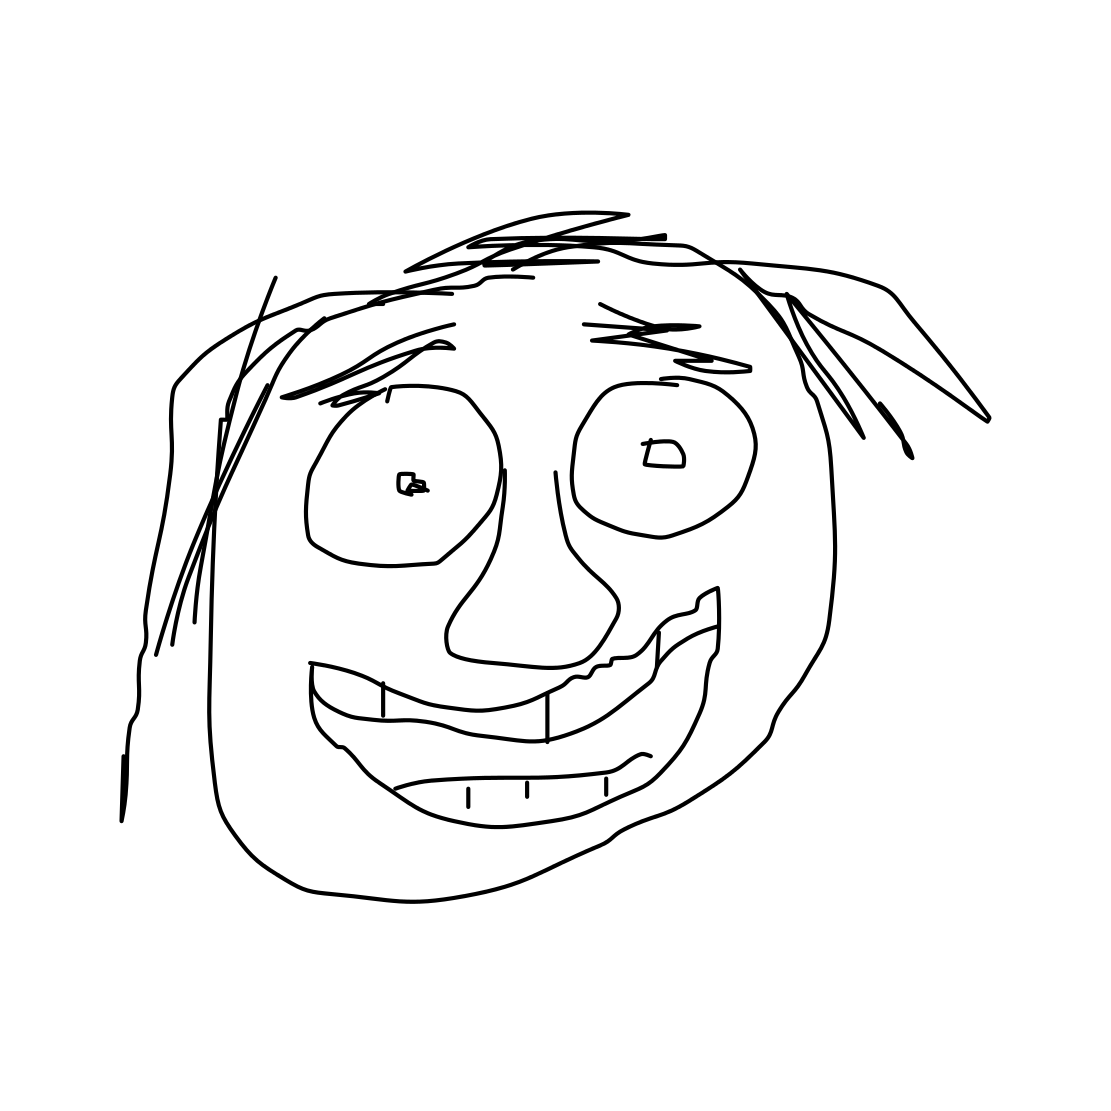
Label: face